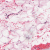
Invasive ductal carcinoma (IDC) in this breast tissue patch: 0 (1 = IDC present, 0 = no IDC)